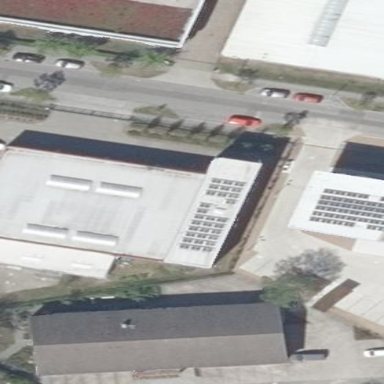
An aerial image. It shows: Building with flat white roof.